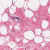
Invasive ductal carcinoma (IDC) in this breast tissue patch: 0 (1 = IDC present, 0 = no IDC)